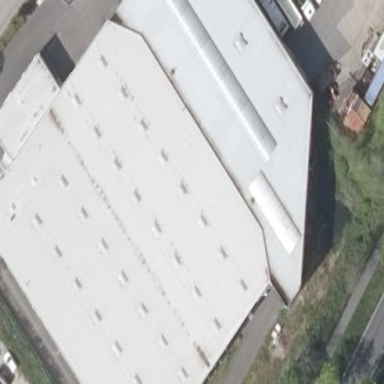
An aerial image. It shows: Industrial building with flat roof.